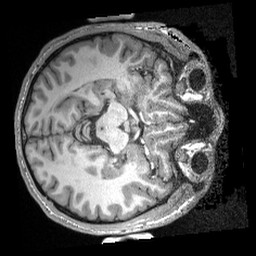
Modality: T1w
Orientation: axial